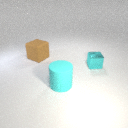
small cyan metal cube in front of large brown rubber cube